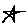
Label: star